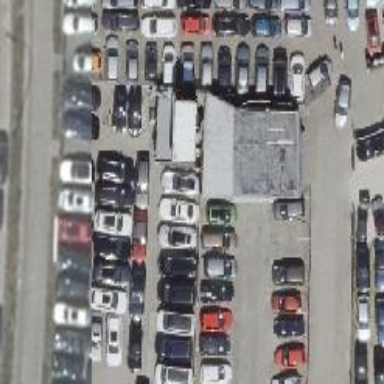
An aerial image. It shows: Shop that sells cars.